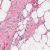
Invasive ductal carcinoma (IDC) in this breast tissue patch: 0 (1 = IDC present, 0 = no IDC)